Interaction volume radius: 5 \u00c5
Interaction volume height: 15 \u00c5
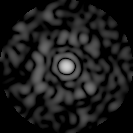
Disorder parameter: 0.9014